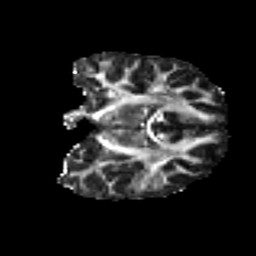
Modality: FA
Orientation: coronal
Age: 22
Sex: female
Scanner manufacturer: ge
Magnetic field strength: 3 T
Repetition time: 7.8 s
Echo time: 0.0606 s